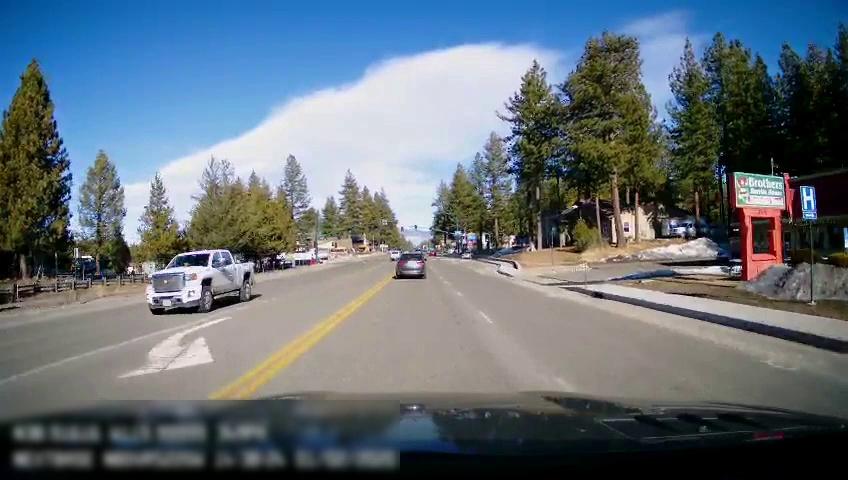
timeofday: Day
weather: Sunny
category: Drivable Space
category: Vehicles | SUV
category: Vehicles | Truck
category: Vehicles | SUV
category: Lanes | Opposite Lane
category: Lanes | Opposite Lane
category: Lanes | Current Lane
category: Traffic | Signs